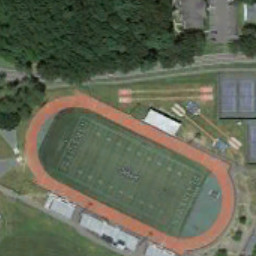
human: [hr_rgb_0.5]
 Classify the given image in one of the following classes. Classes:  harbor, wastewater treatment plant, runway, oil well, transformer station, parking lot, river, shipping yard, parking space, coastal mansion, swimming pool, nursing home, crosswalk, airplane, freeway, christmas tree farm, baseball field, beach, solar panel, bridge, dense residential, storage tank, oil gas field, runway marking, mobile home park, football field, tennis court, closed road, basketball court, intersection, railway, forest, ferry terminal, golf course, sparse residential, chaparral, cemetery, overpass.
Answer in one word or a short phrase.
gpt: football field